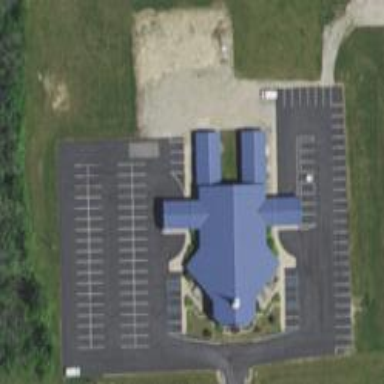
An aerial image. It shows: Beautiful church building.